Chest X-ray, PA view. Patient: 18 years old, sex F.
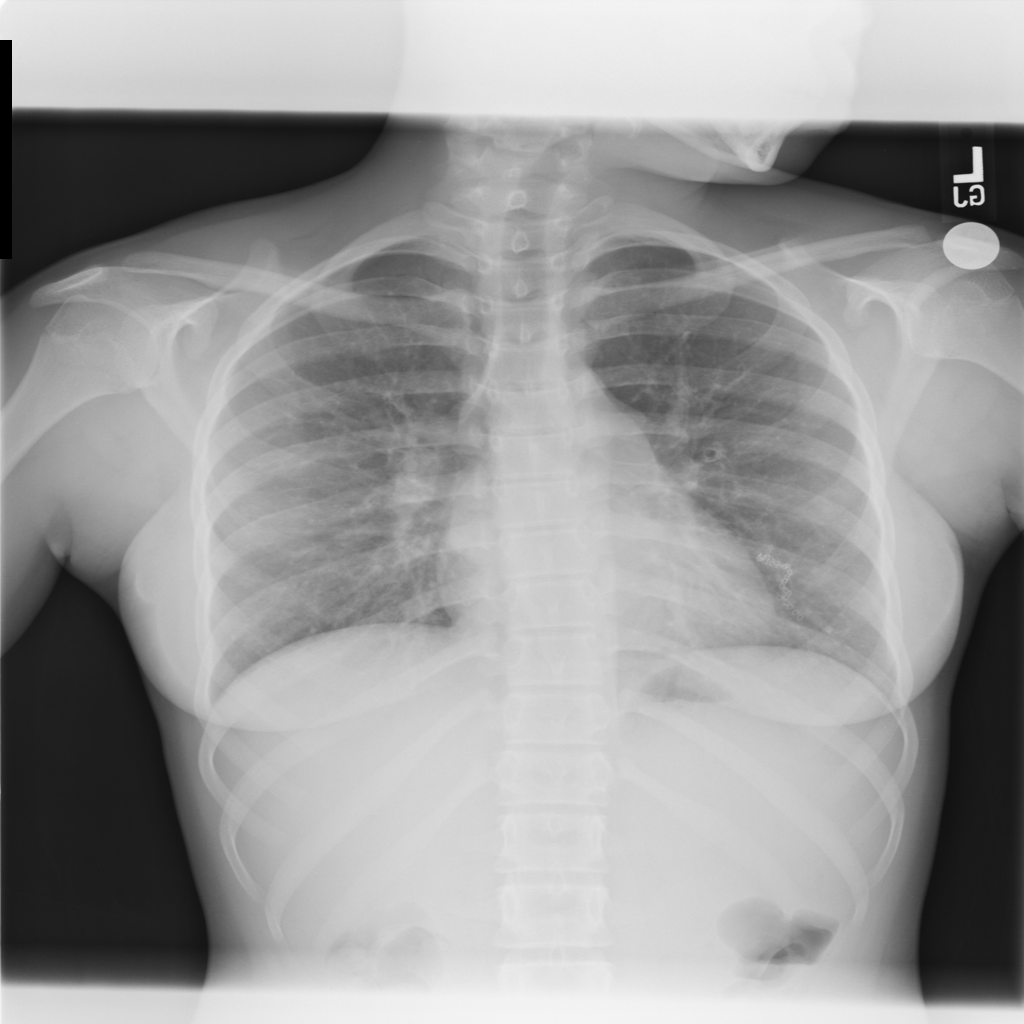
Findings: No Finding